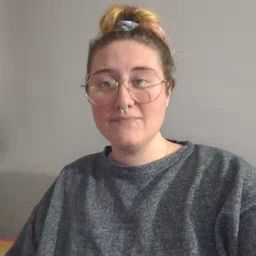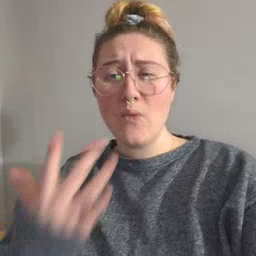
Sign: wait